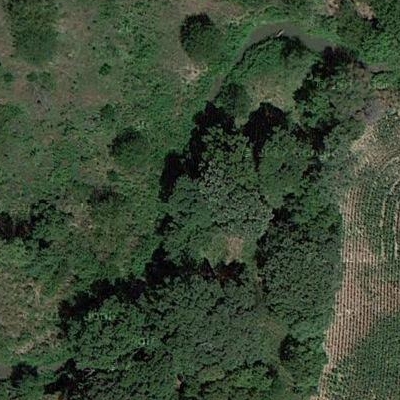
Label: eForest